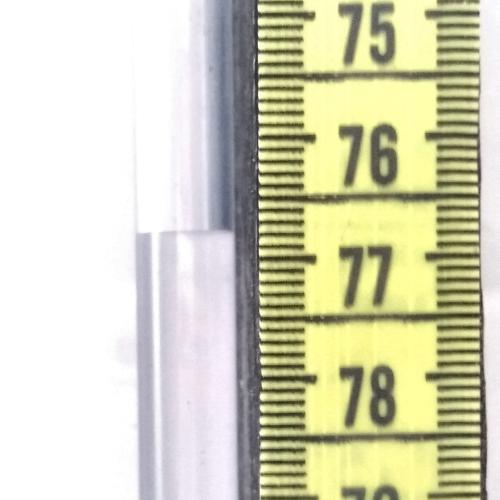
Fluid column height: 76.8 cm